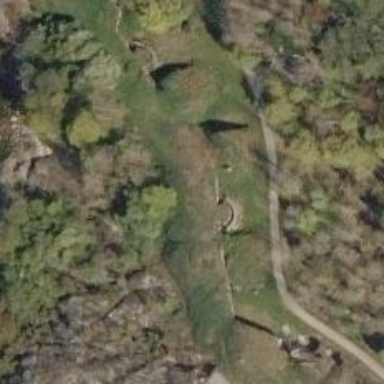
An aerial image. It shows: Castle with historical significance.